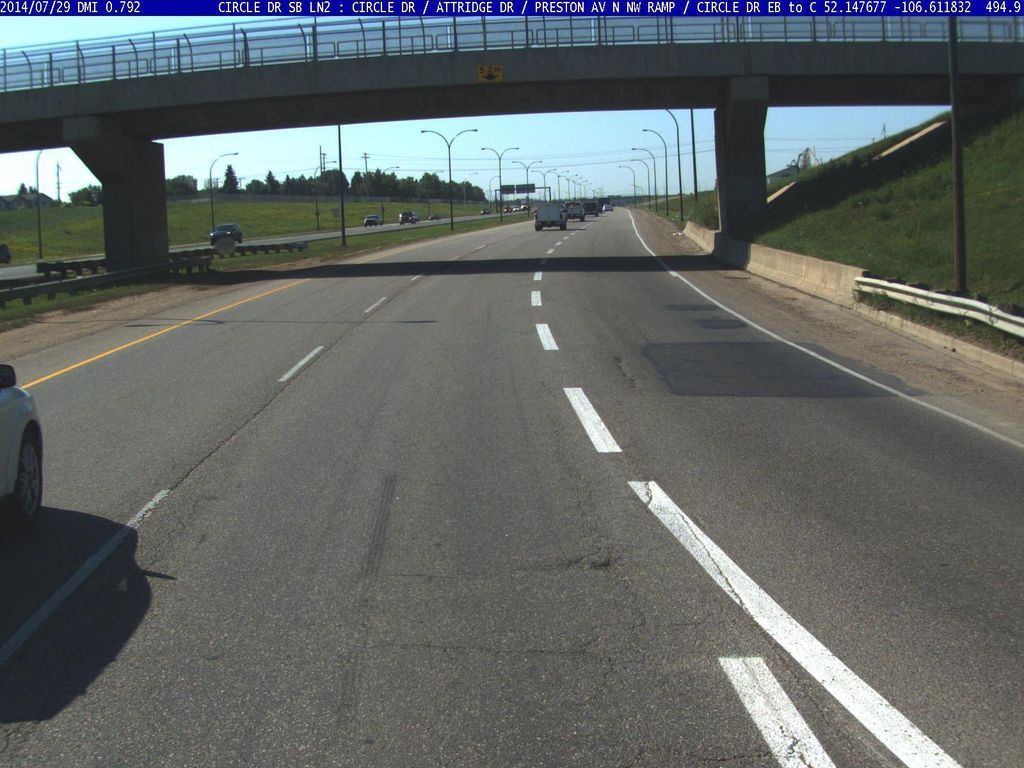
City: saskatoon